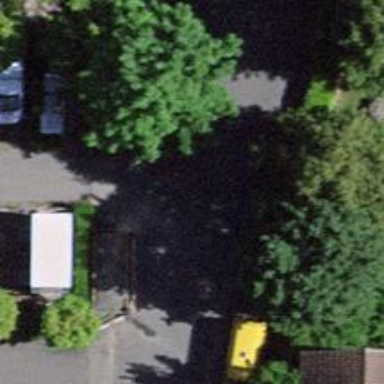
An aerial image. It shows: Residential road with asphalt surface and sidewalk on the left side.